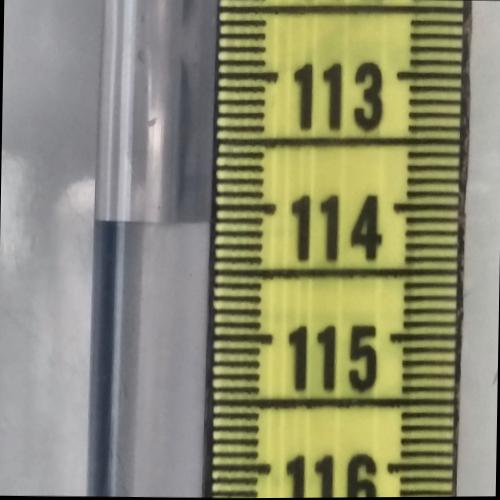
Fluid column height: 114.1 cm